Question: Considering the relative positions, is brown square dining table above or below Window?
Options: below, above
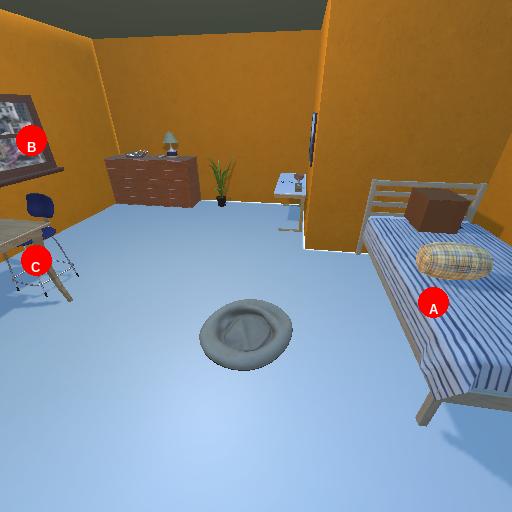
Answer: below